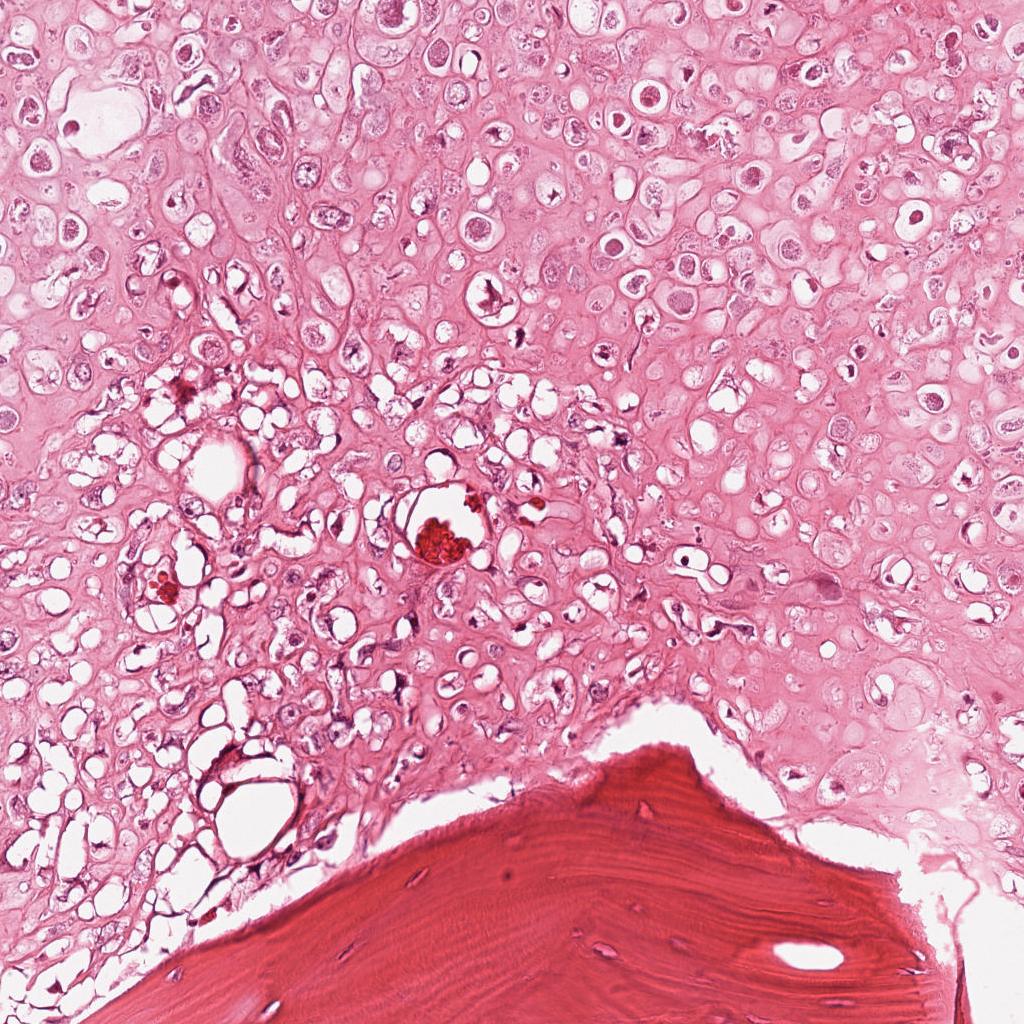
Label: Viable